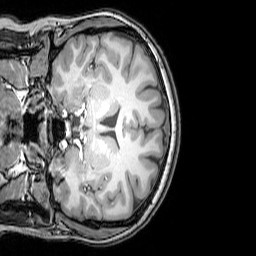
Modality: T1w
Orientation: coronal
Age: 22
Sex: female
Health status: healthy
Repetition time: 0.081 s
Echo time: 0.037 s